Question: Well, as you can see below, I have a main App, creating a thread, which creates a bunch of background workers. When the RunWorkerCompleted is fired on some BG worker, I end up dropping an Unhandled Exception, (for a reason I have clearly pinpointed, but this is not the matter).

So the Logs clearly show that my UnhandledException handler is entered and reports the exception.
I know I am deliberately misusing the OnUnhandledException by stopping the App from exiting, using a Console.Read(). I did it because I want a human intervention/check before terminating the app.
'''
public static void OnUnhandledException(object sender, UnhandledExceptionEventArgs e)
{
Logger.log("UNHANDLED EXCEPTION : " + e.ExceptionObject.ToString());
Mail.Sendmail("ADMIN ALERT : " + e.ExceptionObject.ToString());
Console.Read(); // Yes, this is an ungraceful trick, I confess.
}
'''
However, what was supposed just to be a "pause" before manual exit turned out to keep the App alive, ie, the Thread is still generating workers, and running .
Even Weirder : The UnhandledException is still being dropped from time to time when it happens again. And it is logged each time, behaving just as if it was a plain ol' try catch.
(This was the default behaviour before .Net 3.0)
So, why is everything happening as if the UnhandledException was not thrown, and the thread and BG's keeping running as if nothing happened ? is that as long as the OnUnhandledException handler is not done, and the App is still alive, all running threads that are still alive keep on living in a free world and doing their job.
This gives me a bad temptation, which is to . I know this is not a tidy idea, as you never know if the exception is serious or something that could be skipped. However, I would really prefer my program to keep running all day and watch the log report / mail alerts and decide for myself if it needs to be restarted or not.
As this is a server application that needs to be running 24/7 I wanted to avoid ill-timed and repetitive interruptions due to minor still unhandled exceptions.
The biggest advantage to that being that the server program keeps running while we are tracking down unhandled exceptions one by one and deliver patches to handle them as they occur.
Thank you for your patience, and please feel free to give feedback.
PS :
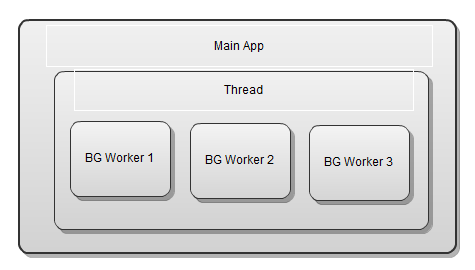
Answer: > is that as long as the OnUnhandledException handler is not
done, and the App is still alive, all running threads that are still
alive keep on living in a free world and doing their job.
Correct. But your other threads are now doing their job in a potentially unstable process. There are good reasons for terminating the App when an unhandled exception happens.
> I would really prefer my program to keep running
Besides the (potential) stability problems, you would accumulate the halted state of whatever is involved in the unhandled handling. My guess is that you would at least leak a Thread each time it happens. And you can't spare too many of them.
So it would be a very bad design, and only delay the crashing.